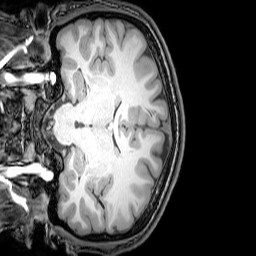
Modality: T1w
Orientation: coronal
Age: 21
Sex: male
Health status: healthy
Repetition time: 0.081 s
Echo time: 0.037 s